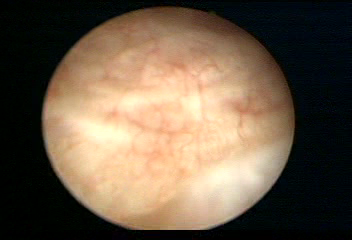
Modality: WLC
Class: Normal mucosa
Bladder cancer association: No